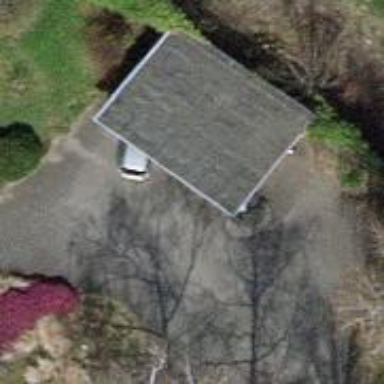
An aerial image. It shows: Shed.